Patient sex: F
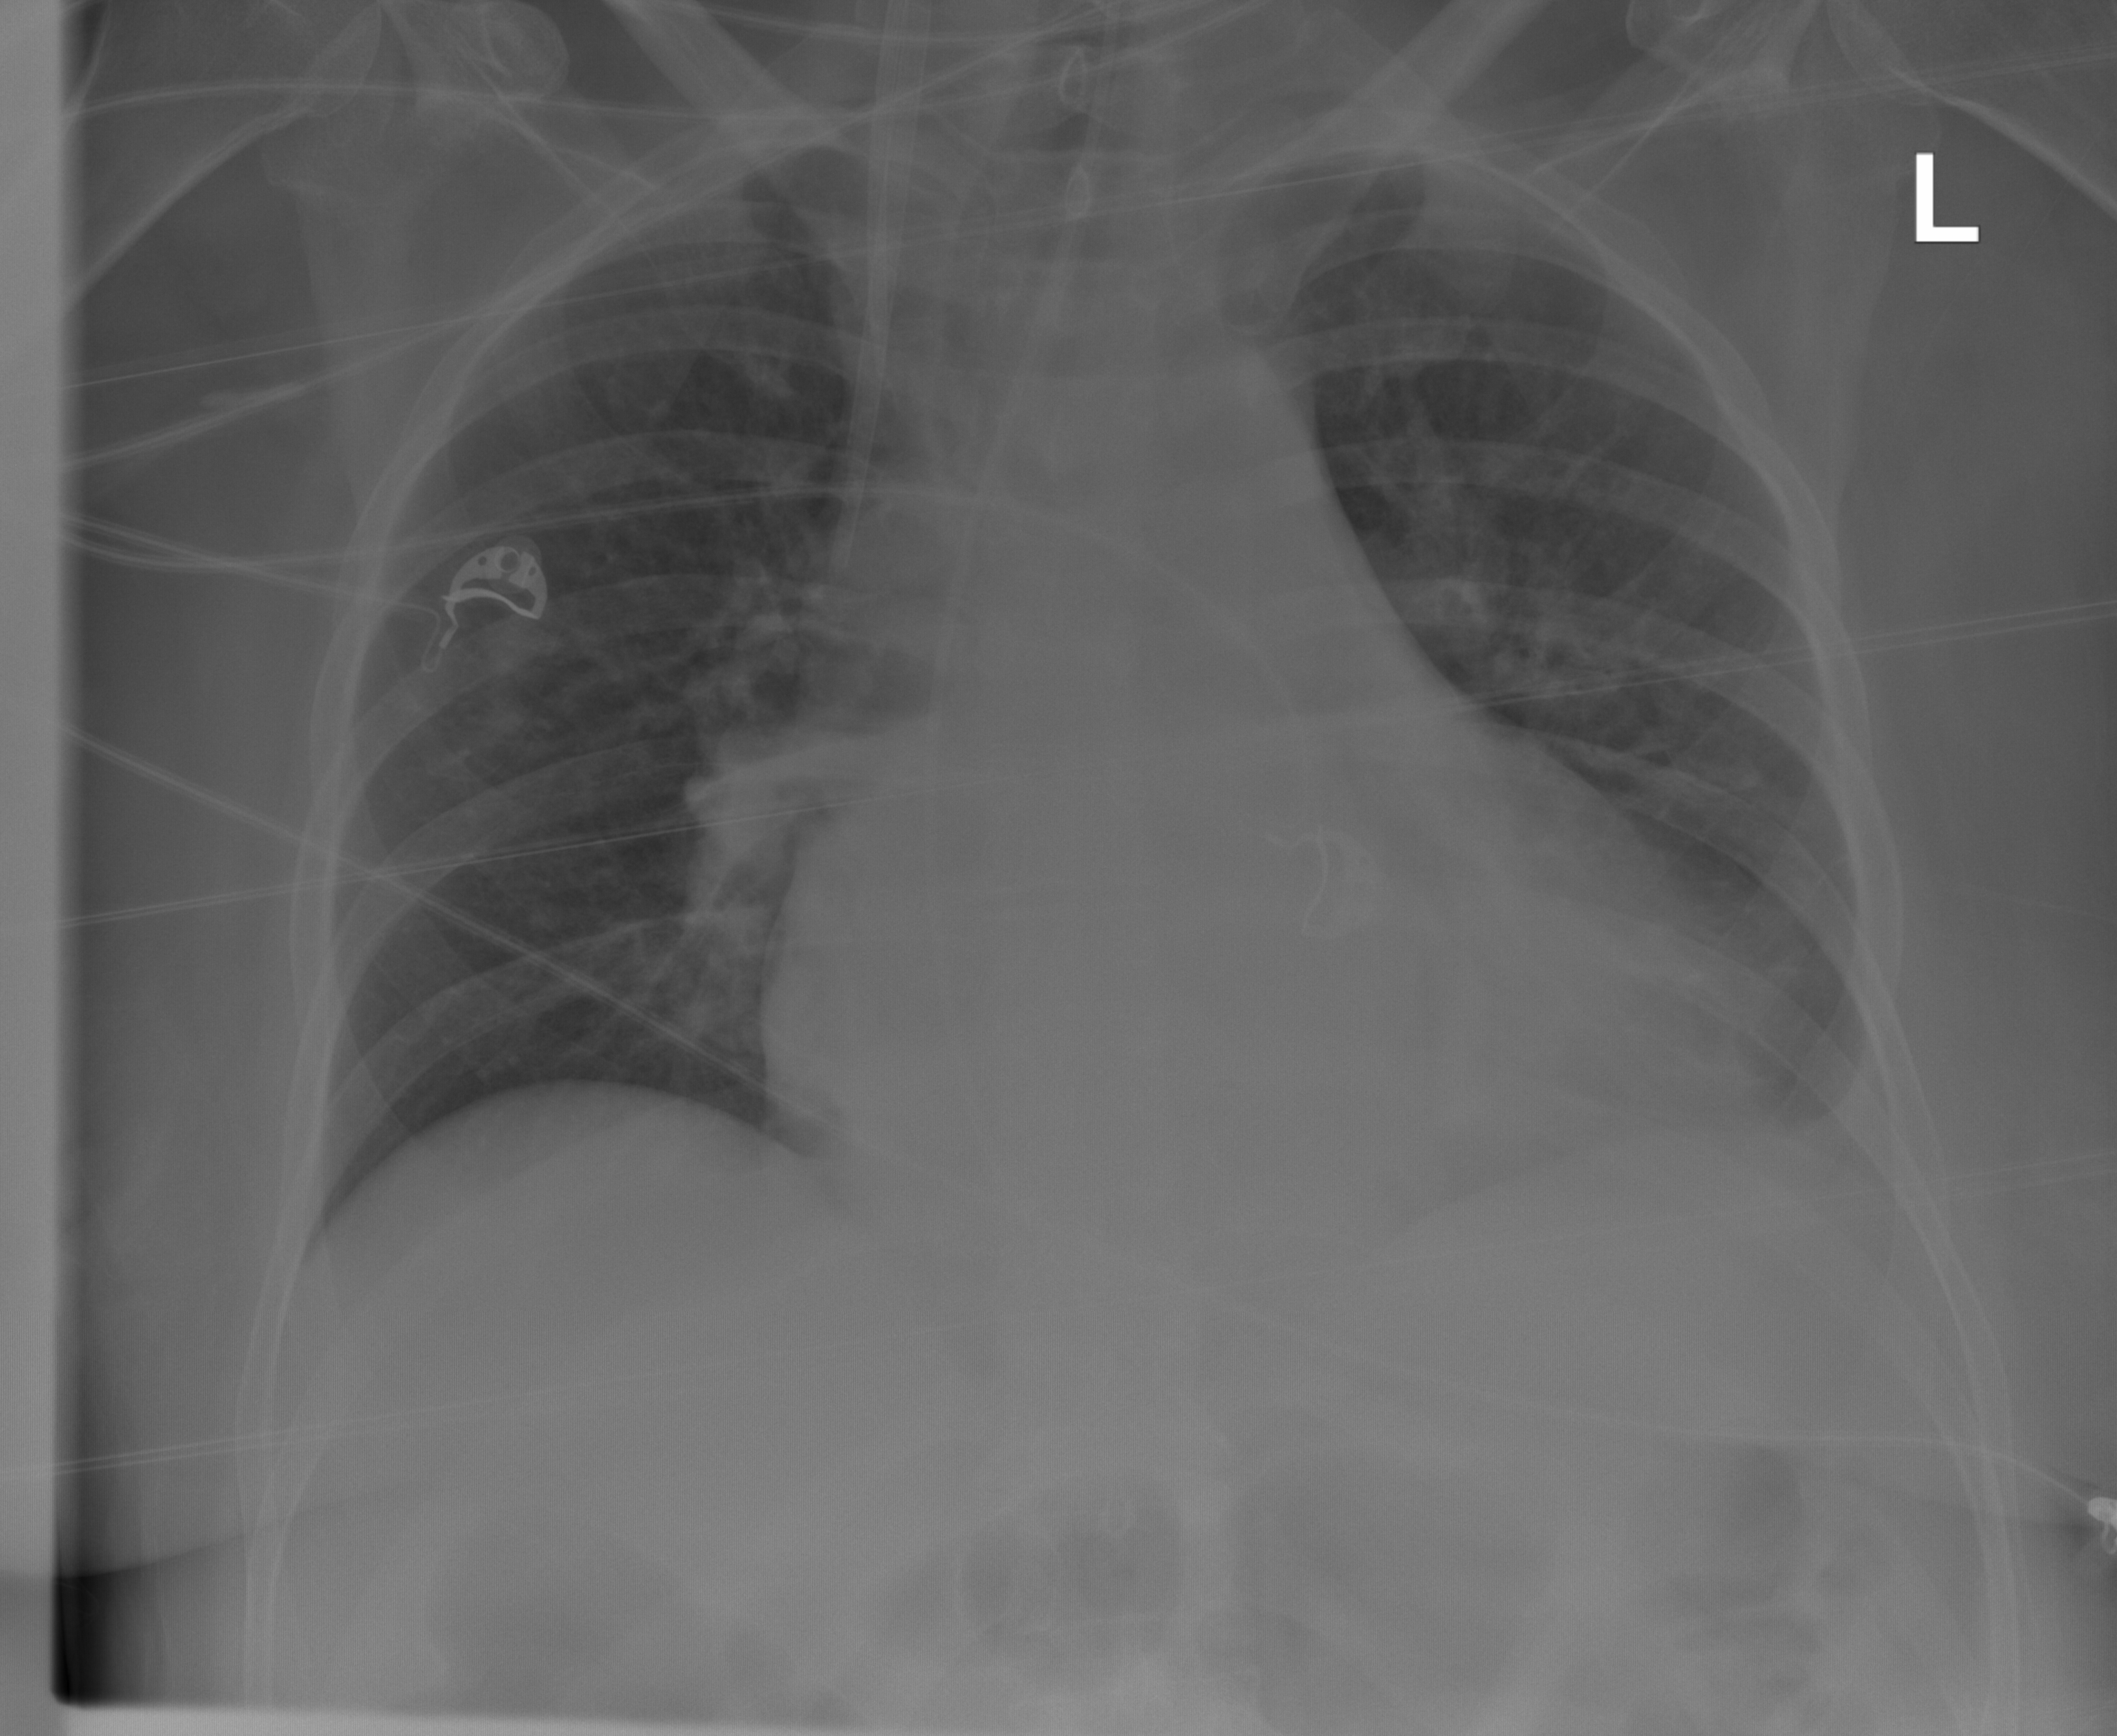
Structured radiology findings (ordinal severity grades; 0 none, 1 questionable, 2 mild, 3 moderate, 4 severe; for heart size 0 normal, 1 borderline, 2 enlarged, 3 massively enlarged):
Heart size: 2
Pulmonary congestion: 2
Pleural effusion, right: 0
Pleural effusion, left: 2
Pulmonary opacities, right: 0
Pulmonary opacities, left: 0
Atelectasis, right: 0
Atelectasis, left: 2